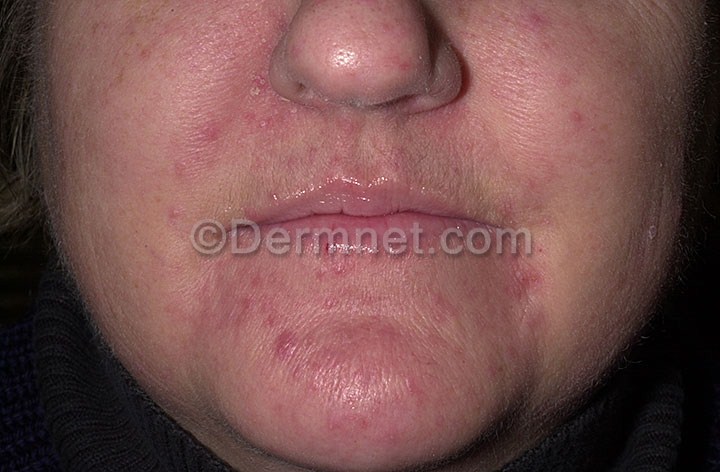
Disease: Acne and Rosacea Photos